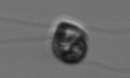
Label: flagellate_morphotype1